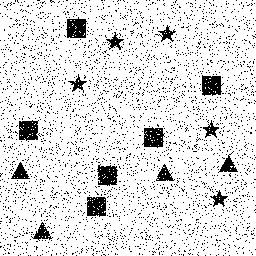
Squares: 6
Triangles: 4
Stars: 5
Total shapes: 15